Question:
and this also not worked for me an error occurd when I tried this:
'''
error.insertBefore(element)
error.css('float','left')
'''
or:
'''
error.attr('style','float:left')
'''
only I can add these properties like this:
'''
$(error).someproperty
'''
This is my code as I can't copy paste because I work on TFS and copy/paste is not allowed. Problem is that with this code I can not 'float left' error message. I want that error should appear on left and below the textbox. One thing more, I was just testing and I put 'float =right' in picture above so forget about it. 'float:left' is also not working. I have checked it.
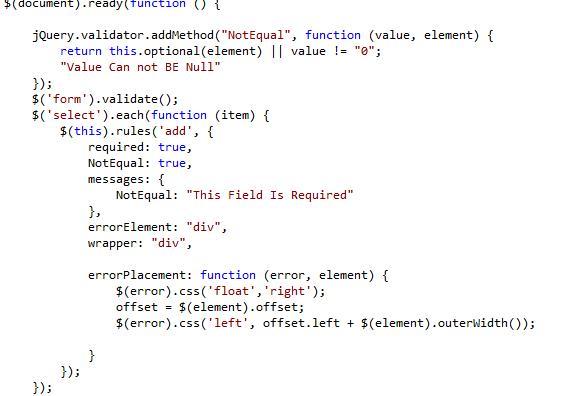
Answer: <URL>' method.
'errorElement:', 'wrapper:', and 'errorPlacement:' are 'rules'. These are called and therefore would only be placed within <URL>.
'''
$(document).ready(function(){
$('#myform').validate({
errorElement: 'div',
wrapper: 'div',
errorPlacement: function(error, element) {
error.insertAfter(element); // default function
}
});
});
'''
Otherwise, I don't know what you're asking and you should put your actual code within the OP, so we don't have to re-type it in order to answer.